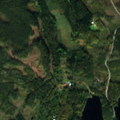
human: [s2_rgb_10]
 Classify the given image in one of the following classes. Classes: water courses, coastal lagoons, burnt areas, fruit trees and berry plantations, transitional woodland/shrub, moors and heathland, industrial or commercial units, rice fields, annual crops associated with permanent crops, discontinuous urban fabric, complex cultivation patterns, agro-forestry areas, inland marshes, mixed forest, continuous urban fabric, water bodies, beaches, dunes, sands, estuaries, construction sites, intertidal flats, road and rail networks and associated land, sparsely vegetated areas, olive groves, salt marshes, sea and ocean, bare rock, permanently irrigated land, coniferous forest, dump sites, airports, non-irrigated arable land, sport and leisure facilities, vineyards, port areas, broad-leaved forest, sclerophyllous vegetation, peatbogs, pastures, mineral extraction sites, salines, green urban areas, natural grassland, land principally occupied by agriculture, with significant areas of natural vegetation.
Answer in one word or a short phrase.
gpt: coniferous forest, mixed forest, transitional woodland/shrub, water bodies